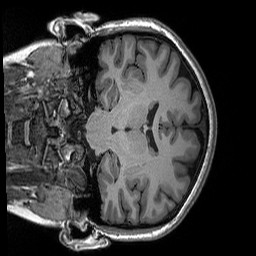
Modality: T1w
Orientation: coronal
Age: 22
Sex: female
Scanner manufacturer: siemens
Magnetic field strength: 3 T
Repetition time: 2.3 s
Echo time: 0.00306 s